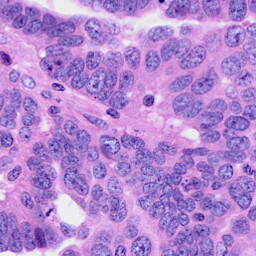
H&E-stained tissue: Ovarian